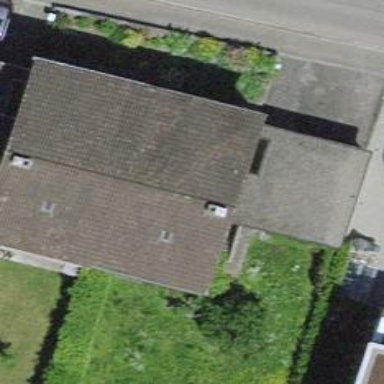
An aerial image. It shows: Garage.